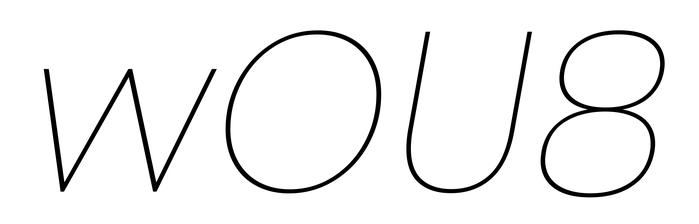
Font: Poppins-ThinItalic